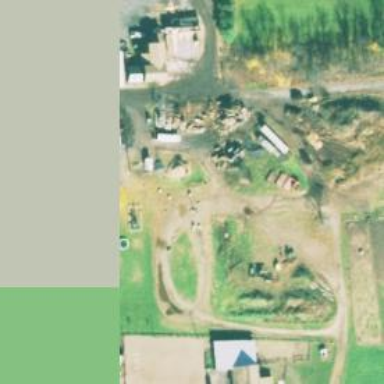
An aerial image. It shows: Farmyard with agricultural activities.